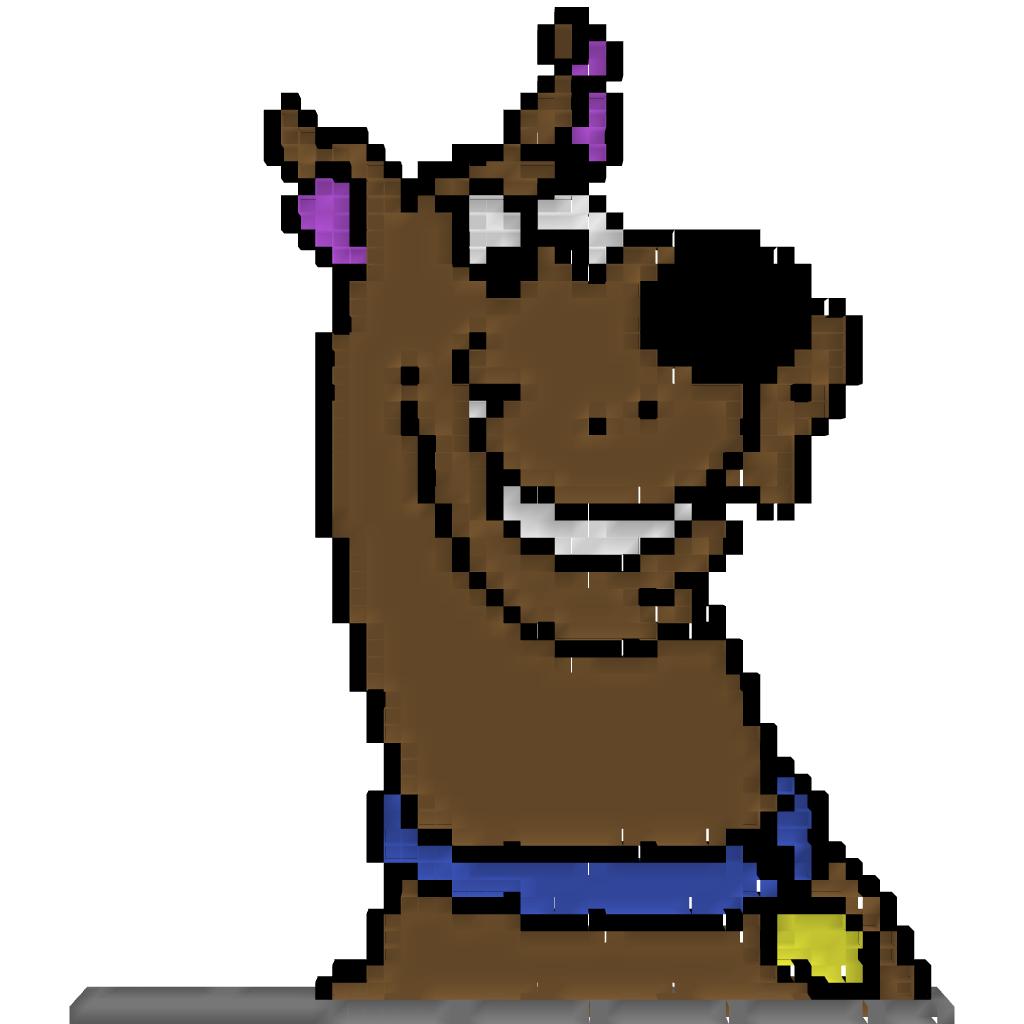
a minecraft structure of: Scooby Doo Pixel Art bad low quality